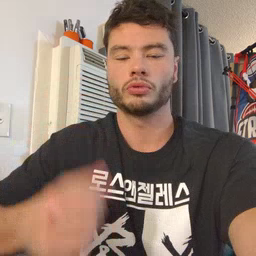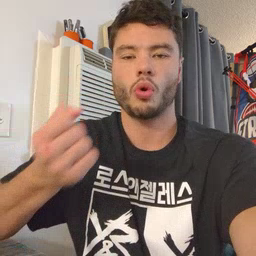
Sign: drawer